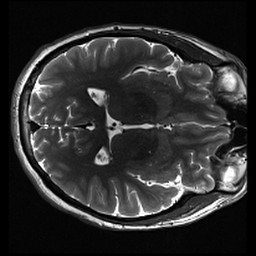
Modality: inplaneT2
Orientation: axial